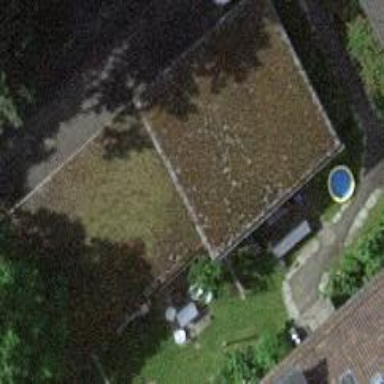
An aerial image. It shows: Group of garages.